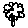
Label: flower